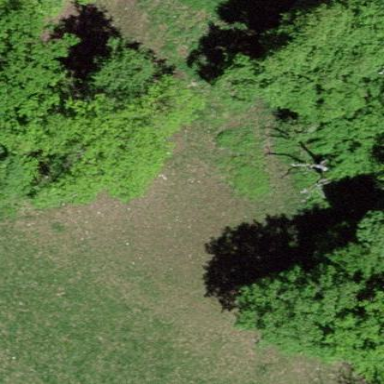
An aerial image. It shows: Forest area.